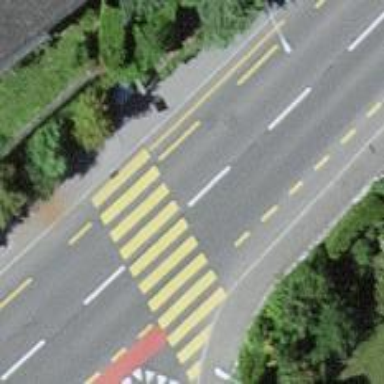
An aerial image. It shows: Uncontrolled zebra crossing with notable zebra markings.